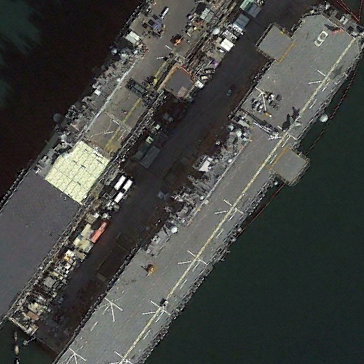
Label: assault